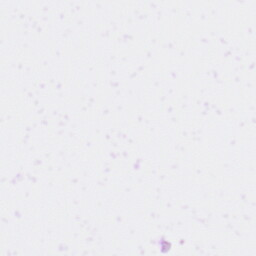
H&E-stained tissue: Skin